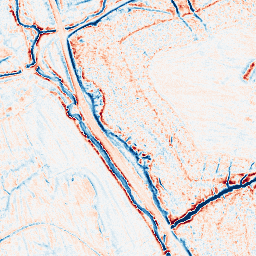
Category: edge_preserving
Decomposition family: anisotropic_diffusion
Decomposition parameters: iterations: 20
kappa: 30
gamma: 0.1
Upsampling method: quartic
Upsampling parameters: scale: 4
Upsampling scale: 4